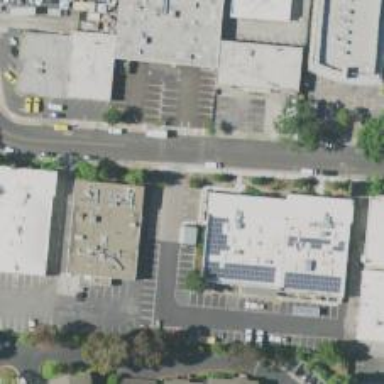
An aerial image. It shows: Parking space.